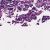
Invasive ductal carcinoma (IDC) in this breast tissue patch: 0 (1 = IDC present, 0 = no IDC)